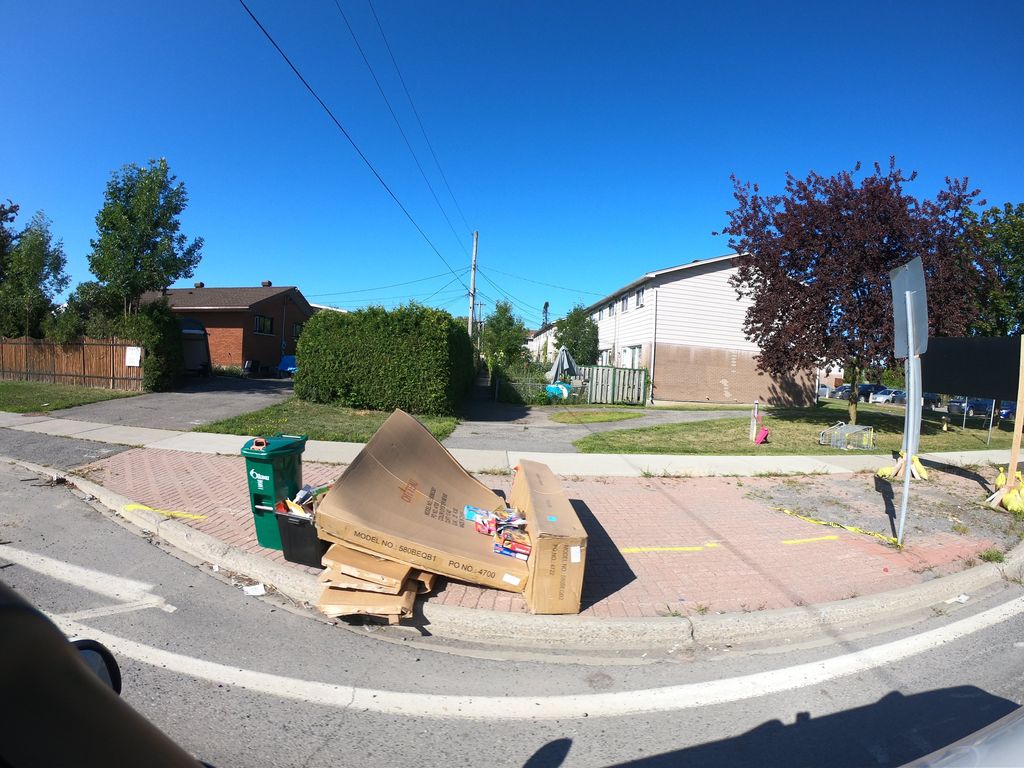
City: ottawa-gatineau